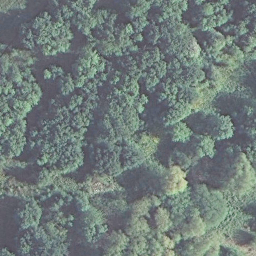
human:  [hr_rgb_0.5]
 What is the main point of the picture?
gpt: forest